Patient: sex F, age 58
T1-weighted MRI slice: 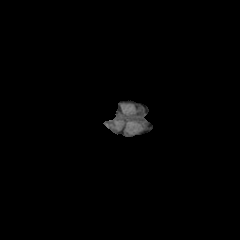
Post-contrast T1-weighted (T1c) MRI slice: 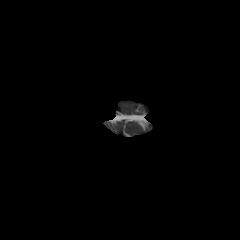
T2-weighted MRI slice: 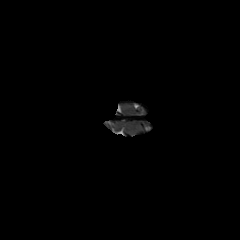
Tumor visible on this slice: no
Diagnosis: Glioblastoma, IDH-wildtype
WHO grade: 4